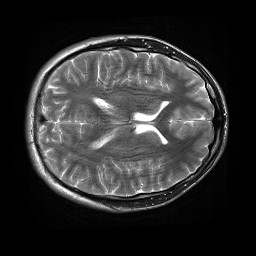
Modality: T2w
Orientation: axial
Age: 22
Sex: male
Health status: healthy
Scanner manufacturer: siemens
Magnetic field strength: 3 T
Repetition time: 4.01 s
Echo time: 0.116 s